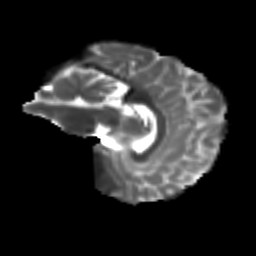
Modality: T2w
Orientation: sagittal
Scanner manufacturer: siemens
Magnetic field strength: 3 T
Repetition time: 9.2 s
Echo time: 0.084 s